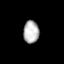
Tissue: lung
Cell type: T cells
Senescence score: 0.1369
Nuclear area (px): 341
Mean DAPI intensity: 184.742